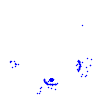
Particle: pion